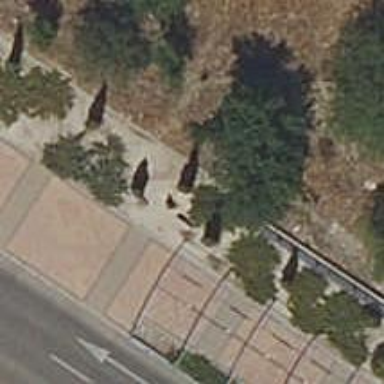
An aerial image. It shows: Sidewalk bridge over footway road.